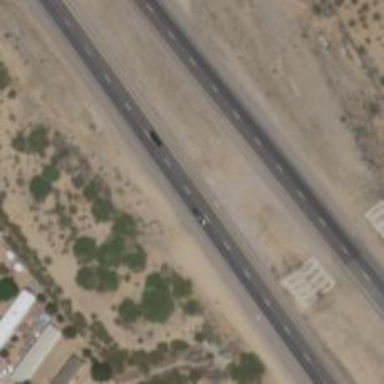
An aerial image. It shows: Motorway.